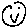
Label: smiley face